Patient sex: F
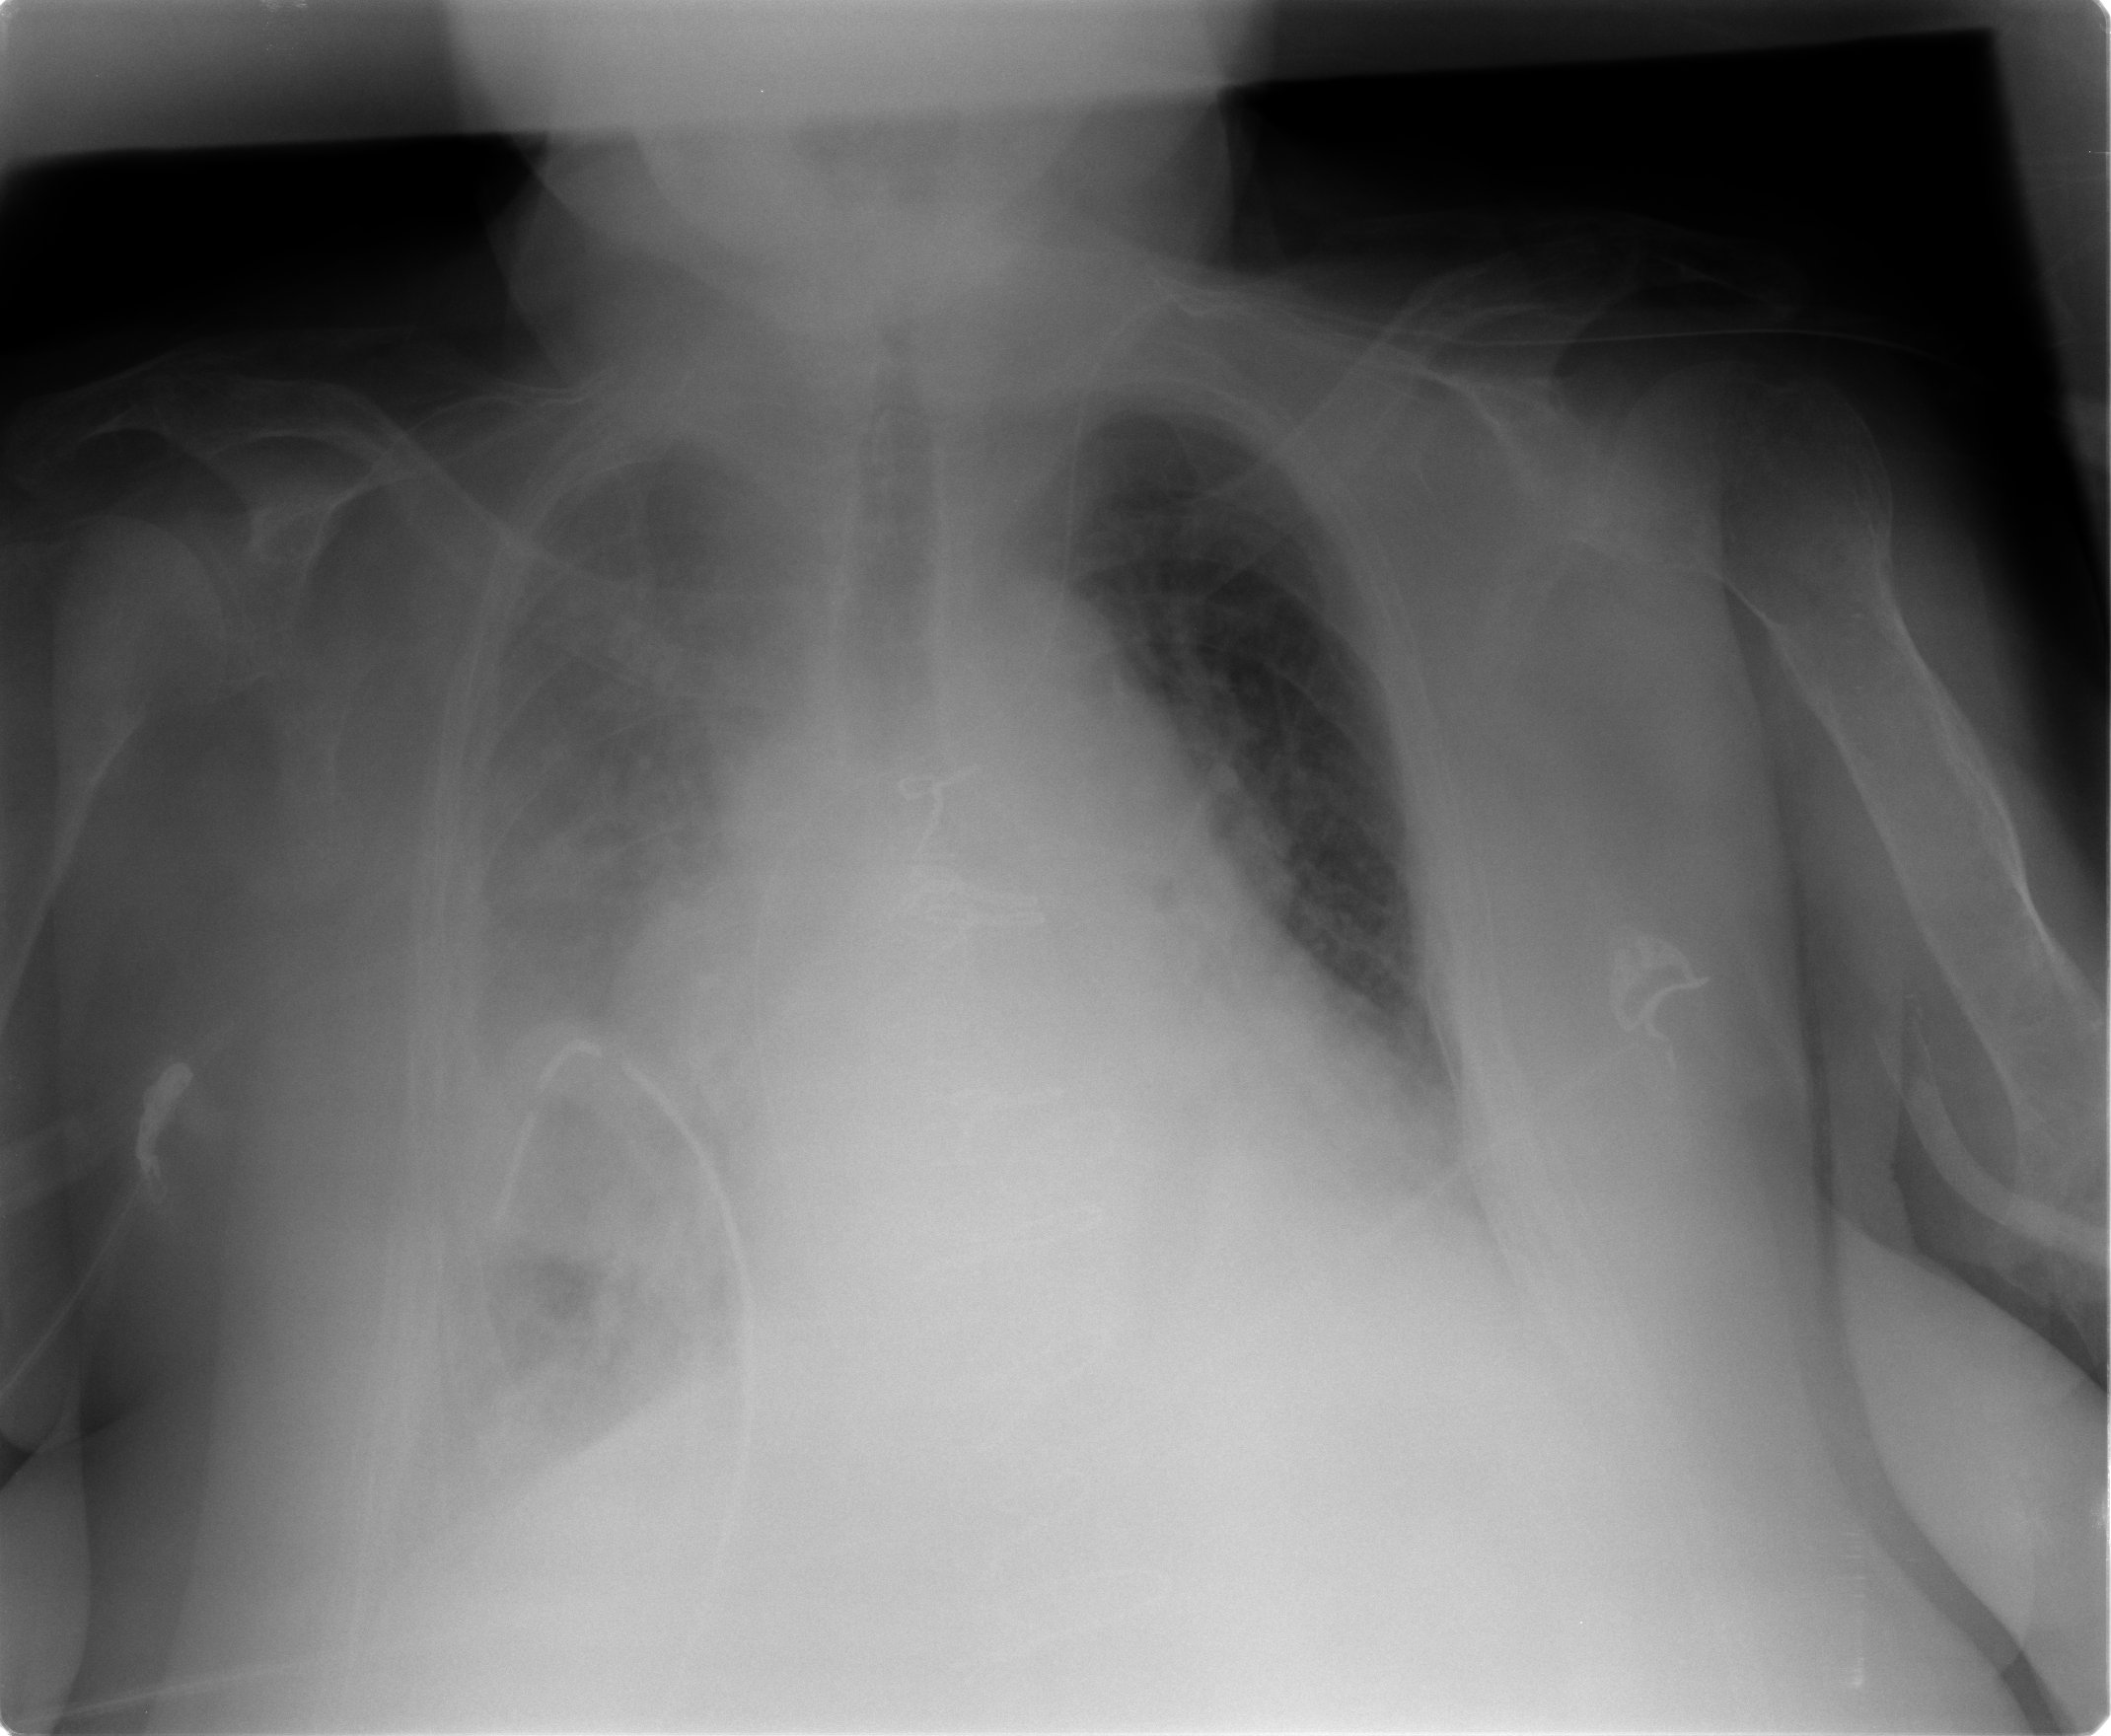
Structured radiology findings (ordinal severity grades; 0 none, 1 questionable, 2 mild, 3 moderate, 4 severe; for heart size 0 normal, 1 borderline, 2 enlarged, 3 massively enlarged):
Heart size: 2
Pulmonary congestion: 3
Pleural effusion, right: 2
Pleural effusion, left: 2
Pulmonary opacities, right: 2
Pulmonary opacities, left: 2
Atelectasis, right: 3
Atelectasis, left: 2